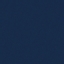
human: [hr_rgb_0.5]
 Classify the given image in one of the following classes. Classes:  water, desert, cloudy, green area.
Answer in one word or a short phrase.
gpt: water